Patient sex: M
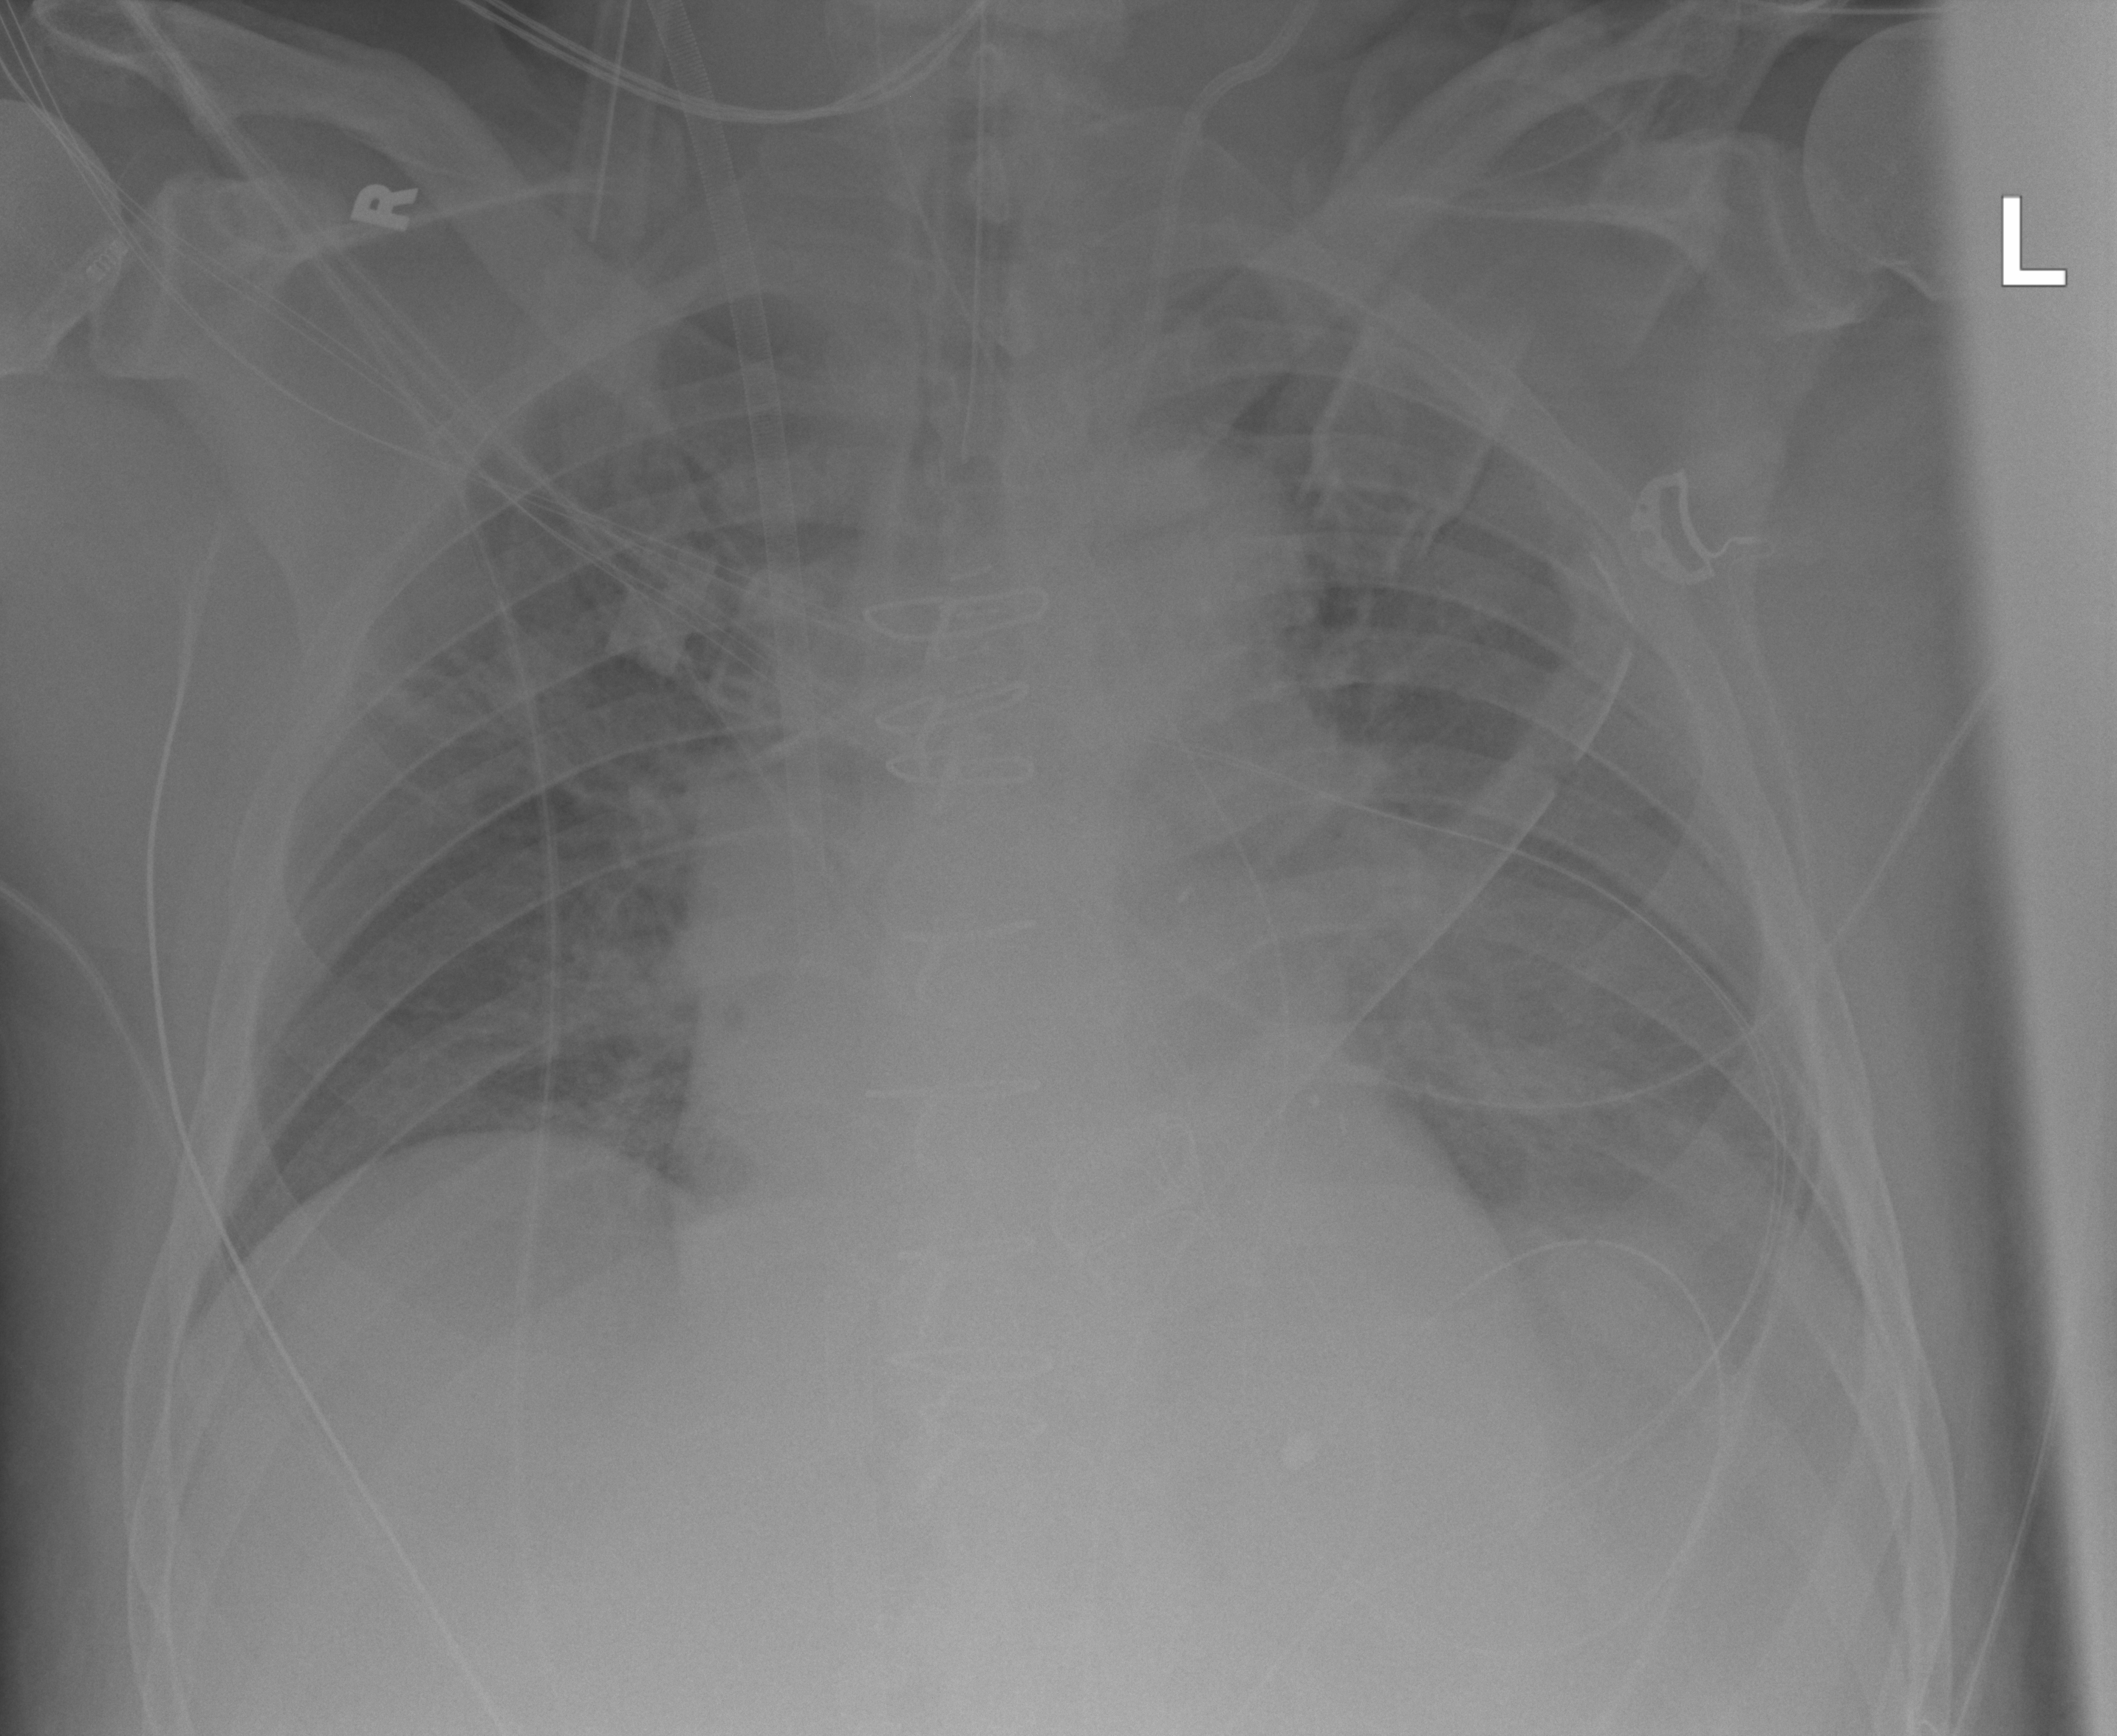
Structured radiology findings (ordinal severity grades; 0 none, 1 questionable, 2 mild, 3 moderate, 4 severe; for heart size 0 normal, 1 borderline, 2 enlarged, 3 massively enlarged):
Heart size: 0
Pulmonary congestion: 3
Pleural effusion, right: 0
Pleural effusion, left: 3
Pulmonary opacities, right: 2
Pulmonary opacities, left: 2
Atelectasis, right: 2
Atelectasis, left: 2